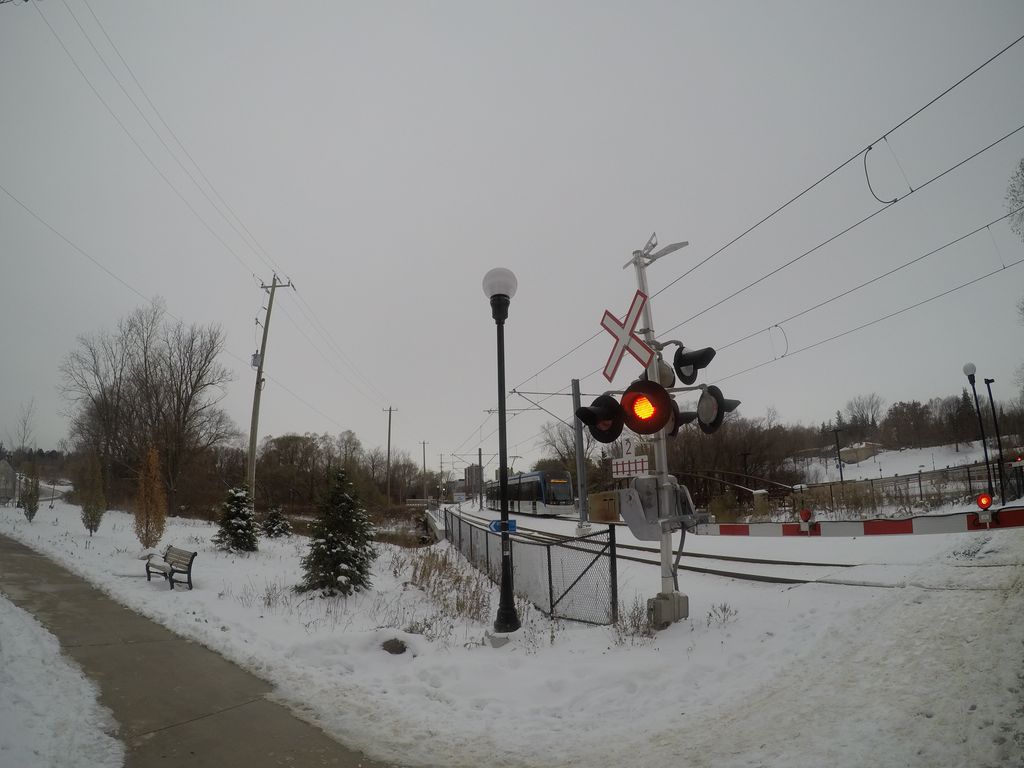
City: kitchener-waterloo